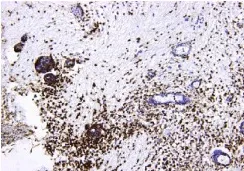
Histopathology and immunohistochemistry manifestations of Langerhans cell histiocytosis (LCH) in patient No. : leukocyte common antigen (LCA).
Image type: pathology (immunostaining)